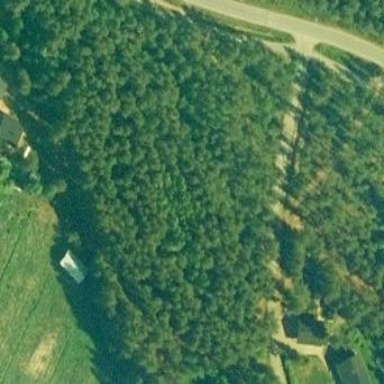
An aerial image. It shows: Forest area.